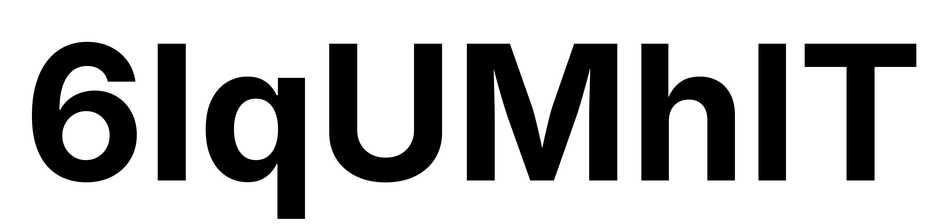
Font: Inter_Bold